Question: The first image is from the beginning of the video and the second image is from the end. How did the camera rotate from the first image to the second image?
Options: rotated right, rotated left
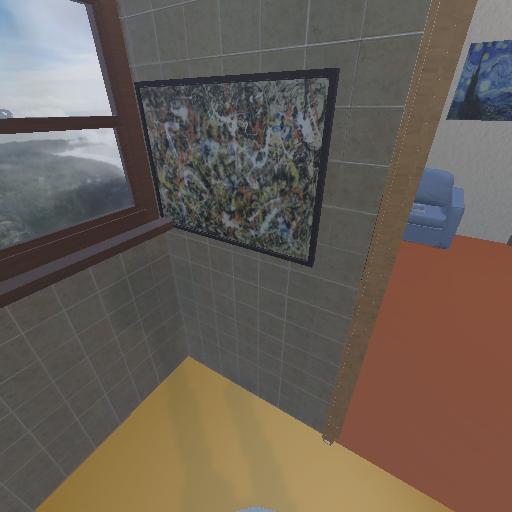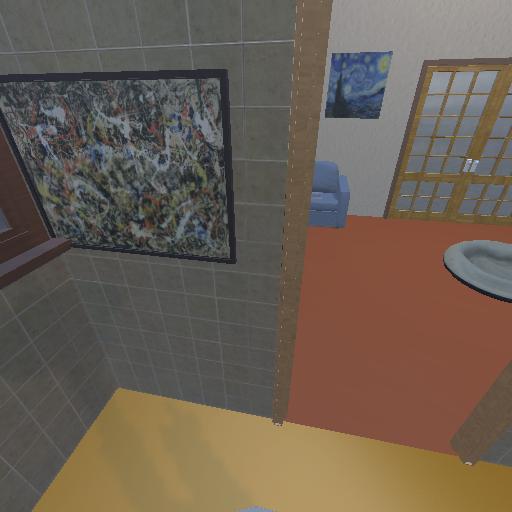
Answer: rotated right